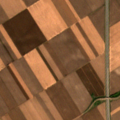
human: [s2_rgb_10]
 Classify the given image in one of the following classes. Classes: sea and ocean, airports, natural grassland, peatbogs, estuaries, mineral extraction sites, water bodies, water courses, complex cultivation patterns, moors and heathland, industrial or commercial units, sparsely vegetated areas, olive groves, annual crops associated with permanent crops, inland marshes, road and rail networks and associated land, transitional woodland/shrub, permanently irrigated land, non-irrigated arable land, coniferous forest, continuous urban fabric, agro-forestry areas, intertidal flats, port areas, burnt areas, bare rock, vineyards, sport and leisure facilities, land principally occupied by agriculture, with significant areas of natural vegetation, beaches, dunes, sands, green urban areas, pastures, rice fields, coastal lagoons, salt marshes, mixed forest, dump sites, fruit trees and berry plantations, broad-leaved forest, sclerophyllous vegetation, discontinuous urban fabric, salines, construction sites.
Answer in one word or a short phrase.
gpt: non-irrigated arable land